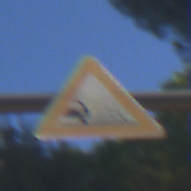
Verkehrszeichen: SplittSchotter
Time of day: MorningAfternoon
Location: Outdoor (Suburban)
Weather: Clear
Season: NotSpecified
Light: Natural